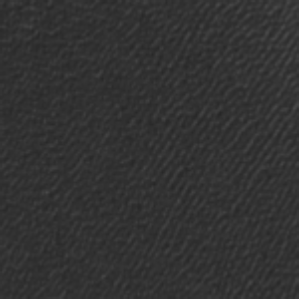
Label: frost